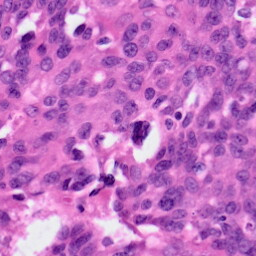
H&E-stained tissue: Ovarian